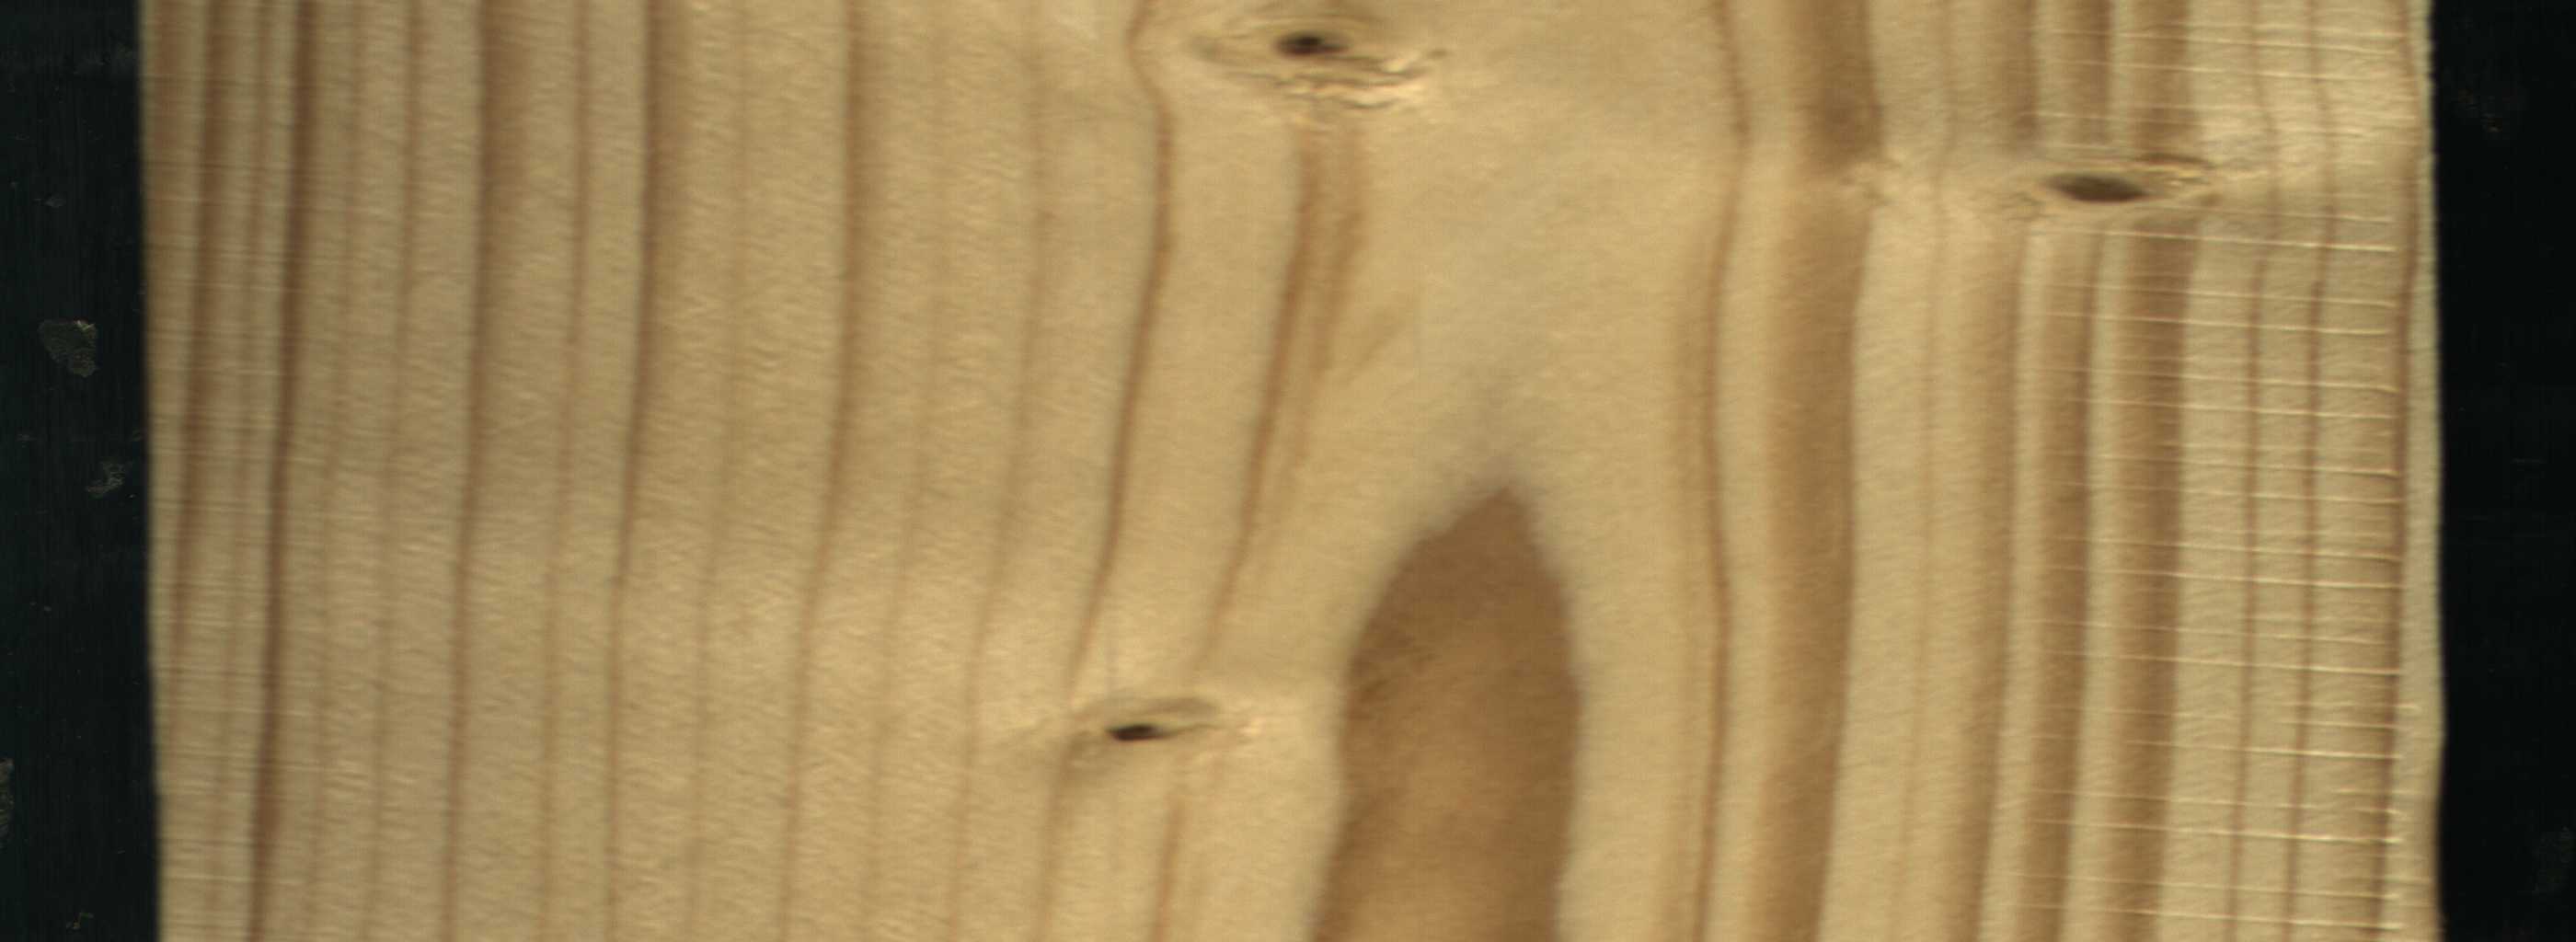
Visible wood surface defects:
Dead_Knot
Live_Knot
Live_Knot